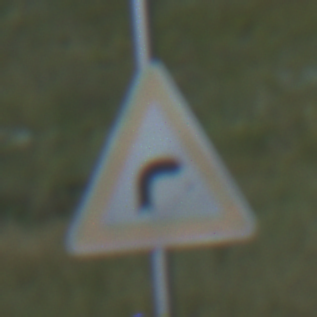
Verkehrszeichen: KurveRechts
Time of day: Night
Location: Outdoor (Nature)
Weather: PartlyCloudy
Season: NotSpecified
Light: Natural